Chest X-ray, PA view. Patient: 48 years old, sex M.
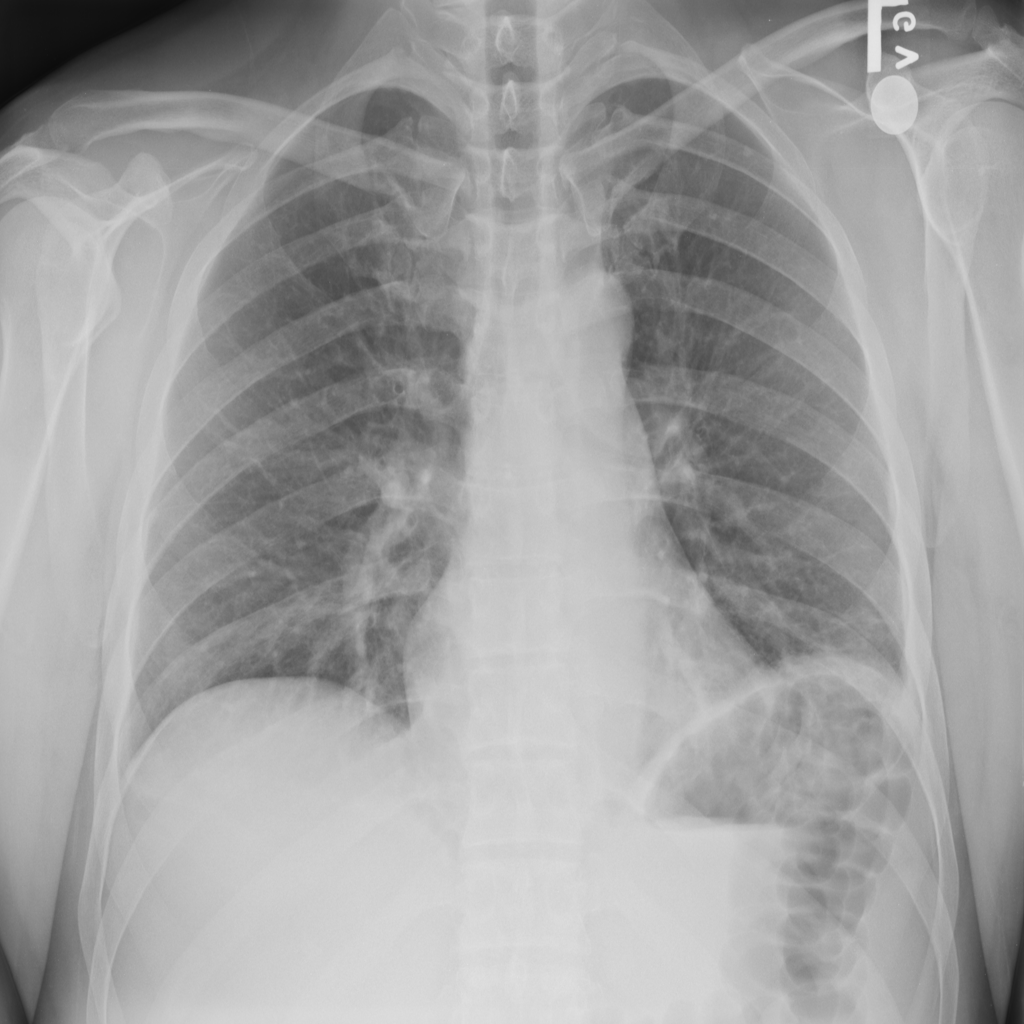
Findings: No Finding